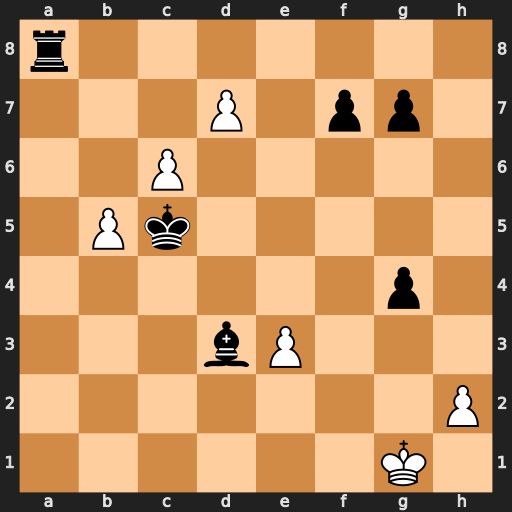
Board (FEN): r7/3P1pp1/2P5/1Pk5/6p1/3bP3/7P/6K1
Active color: w
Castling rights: -
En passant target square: -
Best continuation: c7 Bf5 d8=Q